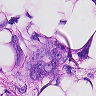
Metastatic tissue present: yes